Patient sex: F
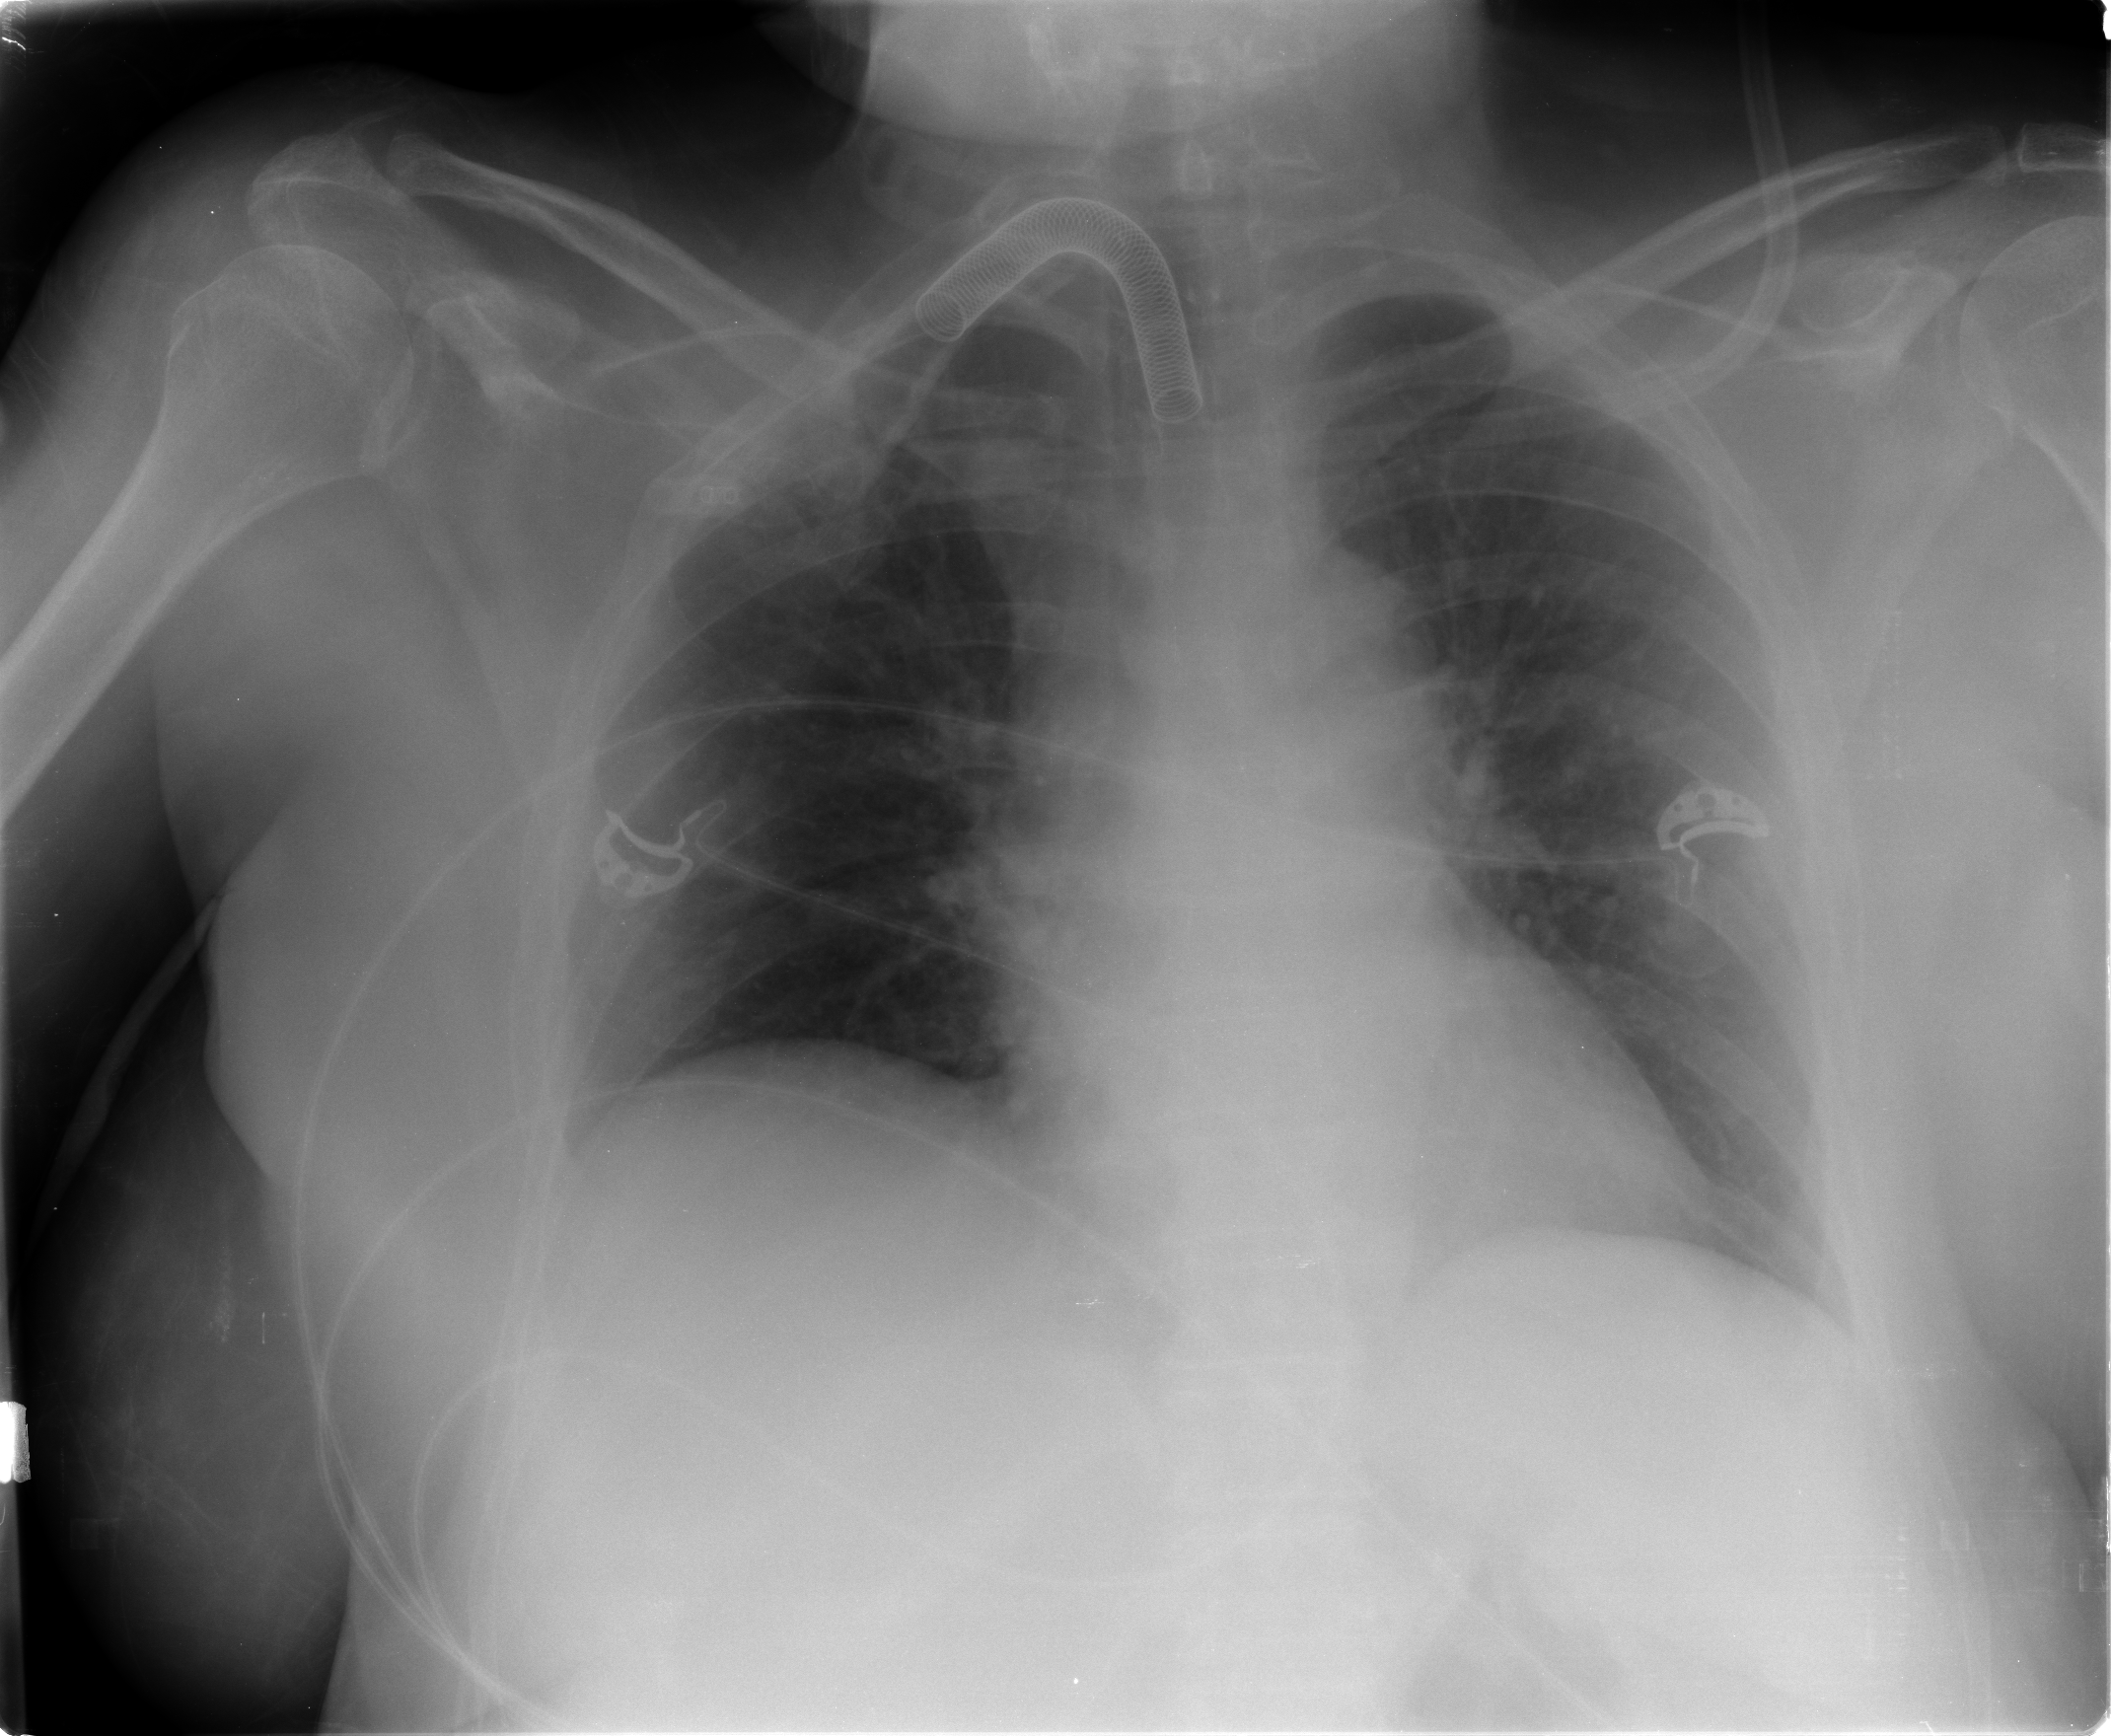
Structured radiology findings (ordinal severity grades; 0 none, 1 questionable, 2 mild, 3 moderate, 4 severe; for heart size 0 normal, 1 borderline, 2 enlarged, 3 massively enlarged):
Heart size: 0
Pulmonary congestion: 1
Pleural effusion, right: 0
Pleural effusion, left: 0
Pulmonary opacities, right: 0
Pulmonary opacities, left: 0
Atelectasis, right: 0
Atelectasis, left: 0